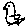
Label: bird